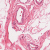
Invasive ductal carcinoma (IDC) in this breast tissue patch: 0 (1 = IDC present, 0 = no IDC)